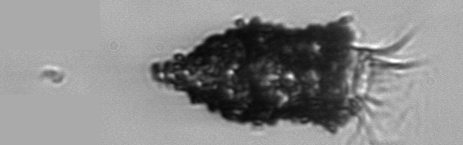
Label: Tintinnopsis